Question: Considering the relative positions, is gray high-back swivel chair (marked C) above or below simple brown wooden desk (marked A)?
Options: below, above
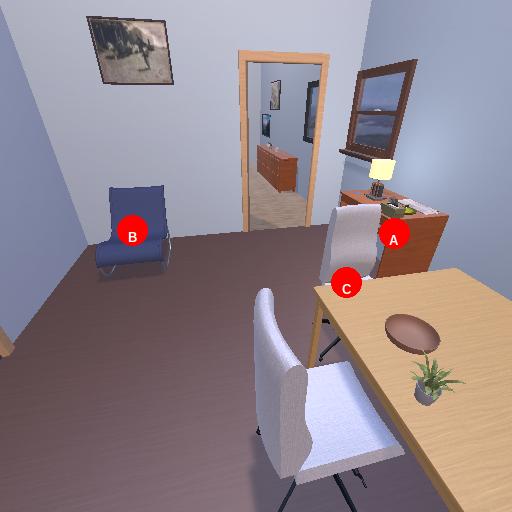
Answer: below